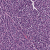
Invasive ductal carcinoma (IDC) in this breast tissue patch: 1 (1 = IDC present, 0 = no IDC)